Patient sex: M
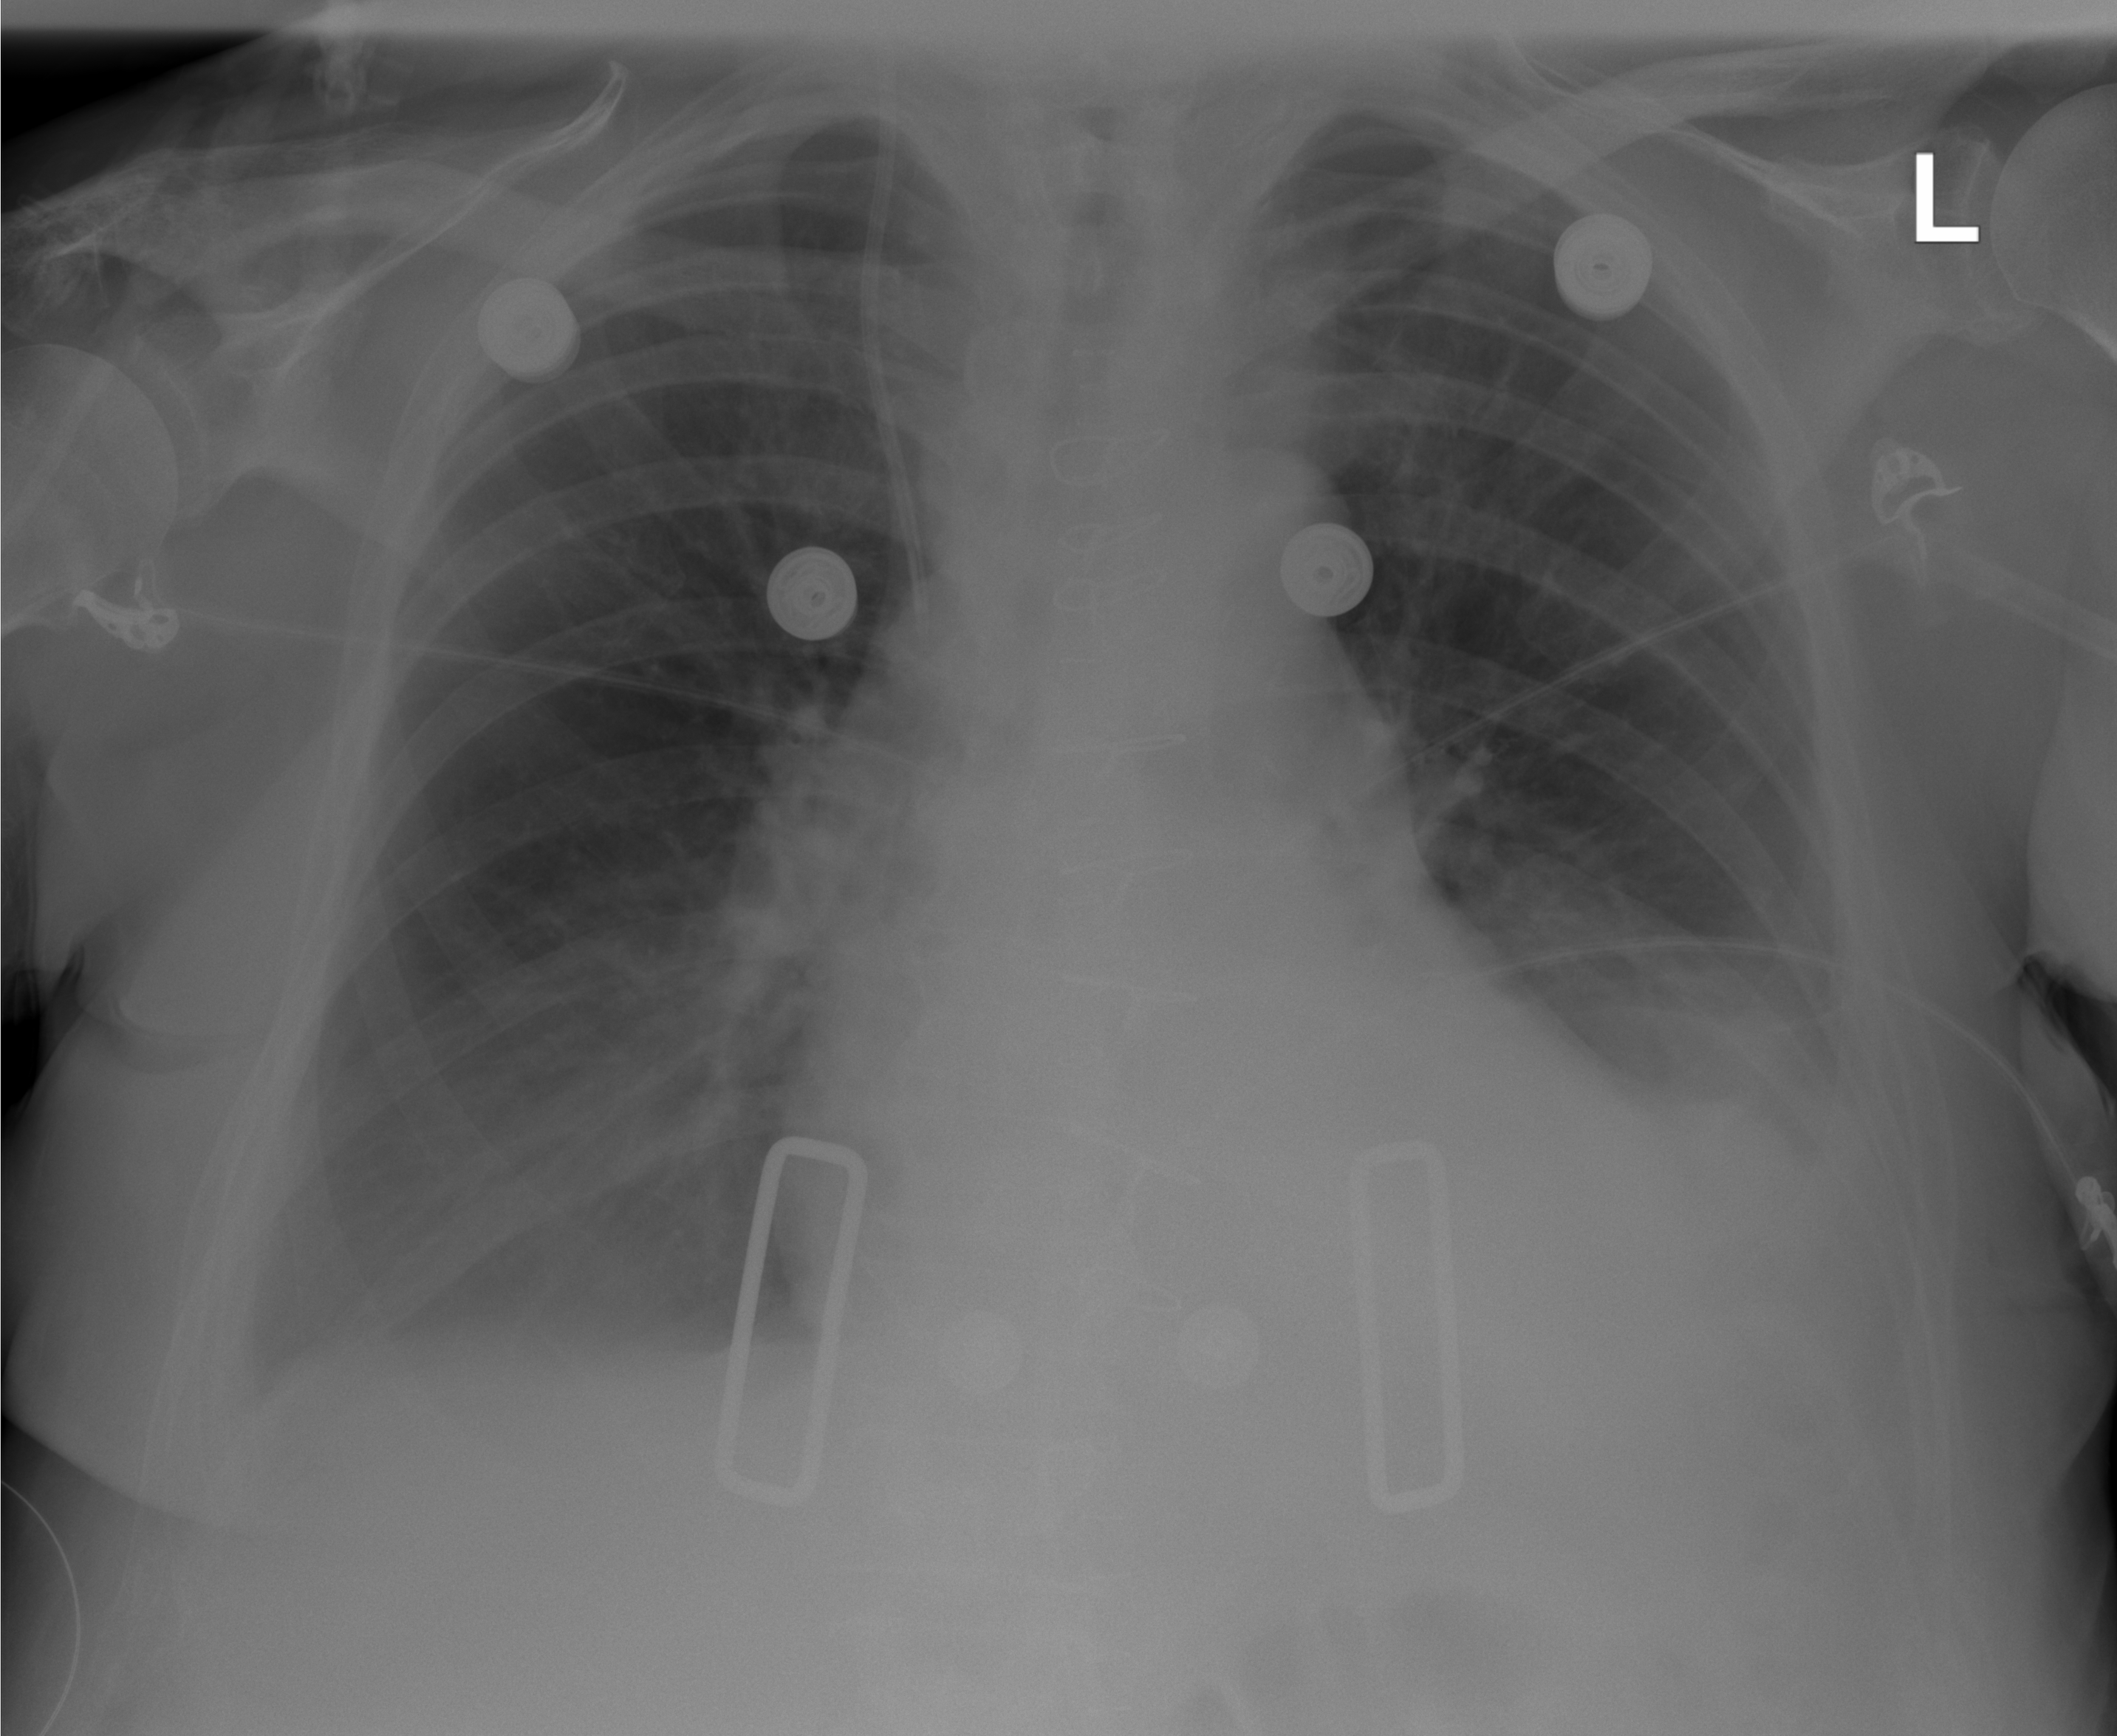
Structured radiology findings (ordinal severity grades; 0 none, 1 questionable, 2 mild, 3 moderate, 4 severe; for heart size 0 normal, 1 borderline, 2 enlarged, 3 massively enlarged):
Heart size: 2
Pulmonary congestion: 0
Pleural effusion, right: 2
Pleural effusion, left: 2
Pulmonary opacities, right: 0
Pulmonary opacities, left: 0
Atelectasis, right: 2
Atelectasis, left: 3